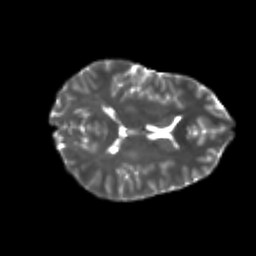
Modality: T2w
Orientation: axial
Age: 21
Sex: female
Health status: healthy
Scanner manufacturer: philips
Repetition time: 7.386 s
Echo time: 0.08599 s